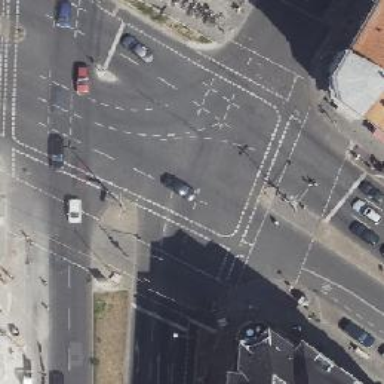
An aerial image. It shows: Asphalt cycleway with crossing controlled by traffic signals.